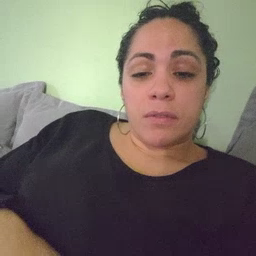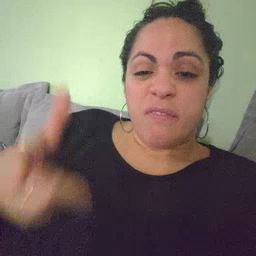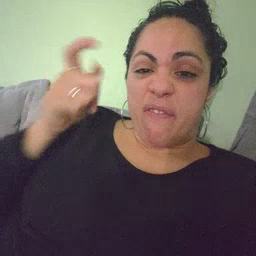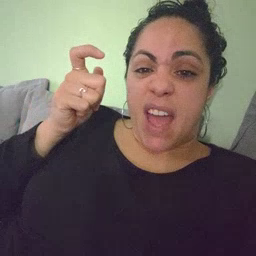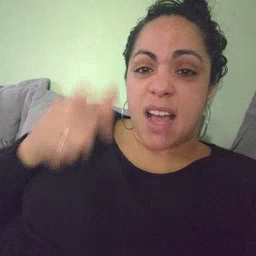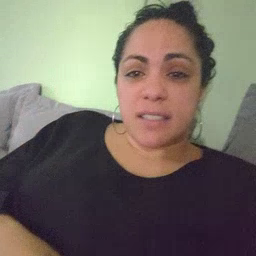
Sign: fast